Field crop: maize
Growth stage: 2
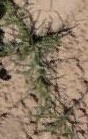
Species: salsola